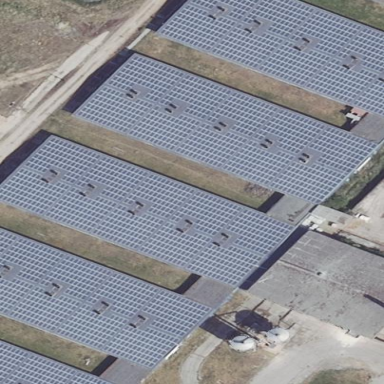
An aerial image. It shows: Solar photovoltaic panel generating electricity. It is small installation located on building.